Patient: sex M, age 60
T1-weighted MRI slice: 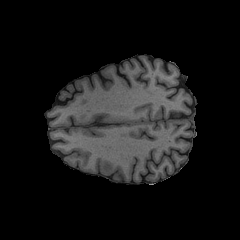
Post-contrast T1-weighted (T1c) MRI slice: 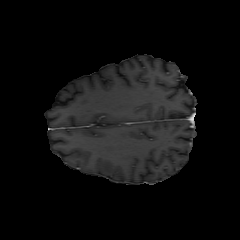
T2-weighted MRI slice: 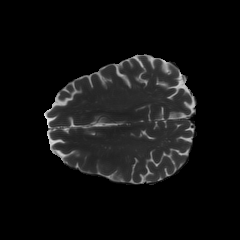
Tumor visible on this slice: yes
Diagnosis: Glioblastoma, IDH-wildtype
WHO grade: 4